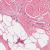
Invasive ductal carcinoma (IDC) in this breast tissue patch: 0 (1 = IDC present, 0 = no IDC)